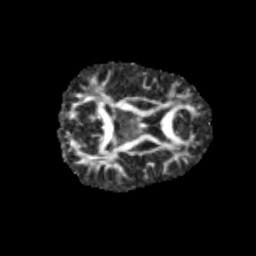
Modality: FA
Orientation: axial
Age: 12
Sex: female
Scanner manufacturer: siemens
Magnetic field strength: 3 T
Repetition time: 3.8 s
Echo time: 0.07 s